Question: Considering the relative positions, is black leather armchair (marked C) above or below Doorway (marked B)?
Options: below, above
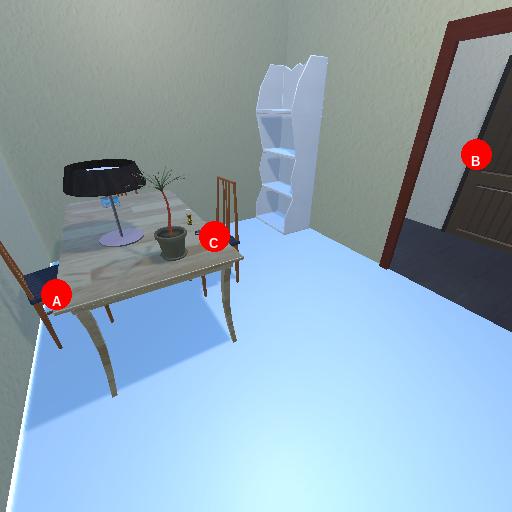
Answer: below